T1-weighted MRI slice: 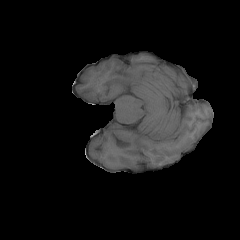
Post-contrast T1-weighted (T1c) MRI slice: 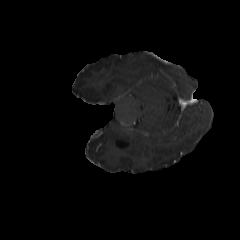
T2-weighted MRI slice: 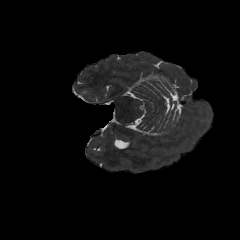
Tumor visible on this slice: no